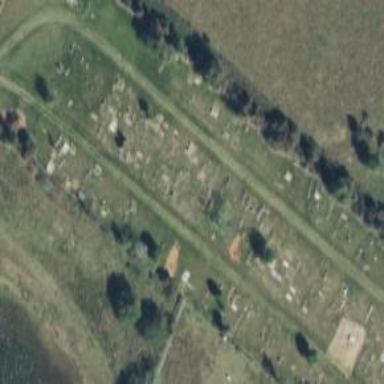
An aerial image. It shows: Cemetery.